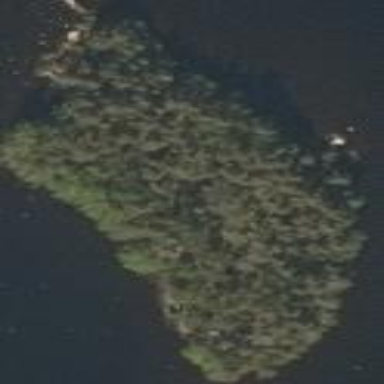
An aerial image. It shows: Island covered with woodland.